Question: My jsf code is the following:
'''
<p:selectOneRadio id="options" value="#{obj.idcStatus}">
<f:selectItem itemLabel="Approve" itemValue="#{true}" />
<f:selectItem itemLabel="Disapprove" itemValue="#{false}" />
</p:selectOneRadio>
'''
And I want to add a selectOneRadio that can select all items from the selectOneRadio ('id="options"'), like this:

How to make this work??
Thanks.
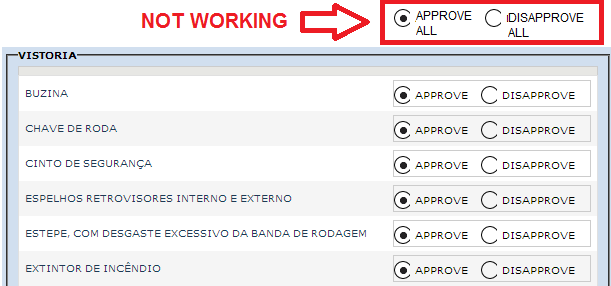
Answer: Give those radio buttons an unique style class, e.g. 'styleClass="status"'.
'''
<p:selectOneRadio id="all">
<f:selectItem itemLabel="Approve all" itemValue="#{true}" />
<f:selectItem itemLabel="Disapprove all" itemValue="#{false}" />
</p:selectOneRadio>
<p:dataTable id="table" value="#{bean.items}" var="item">
<p:column>#{item.value}</p:column>
<p:column>
<p:selectOneRadio id="status" value="#{item.status}" styleClass="status">
<f:selectItem itemLabel="Approve" itemValue="#{true}" />
<f:selectItem itemLabel="Disapprove" itemValue="#{false}" />
</p:selectOneRadio>
</p:column>
</p:dataTable>
'''
Once done that, then there are 2 general approaches to achieve the functional requirement:
1. Client side, using jQuery: <p:selectOneRadio id="all" onchange="$('.status .ui-radiobutton:has([value=' + this.value + ']) .ui-radiobutton-box').click()">
...
</p:selectOneRadio>
2. Server side, using JSF ajax: <p:selectOneRadio id="all">
...
<p:ajax listener="#{bean.updateStatus(component.value)}" update="@(.status)" />
</p:selectOneRadio>
With this new bean method: public void updateStatus(boolean newStatus) {
for (Item item : items) {
item.setStatus(newStatus);
}
}